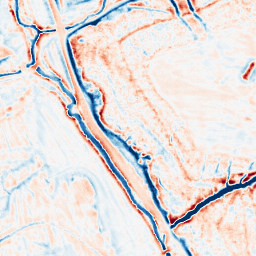
Category: edge_preserving
Decomposition family: bilateral
Decomposition parameters: d: 15
sigma_color: 150
sigma_space: 25
Upsampling method: sinc_blackman
Upsampling parameters: scale: 2
kernel_size: 4
Upsampling scale: 2